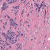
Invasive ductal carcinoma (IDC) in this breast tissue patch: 1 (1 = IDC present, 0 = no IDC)